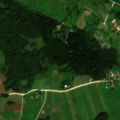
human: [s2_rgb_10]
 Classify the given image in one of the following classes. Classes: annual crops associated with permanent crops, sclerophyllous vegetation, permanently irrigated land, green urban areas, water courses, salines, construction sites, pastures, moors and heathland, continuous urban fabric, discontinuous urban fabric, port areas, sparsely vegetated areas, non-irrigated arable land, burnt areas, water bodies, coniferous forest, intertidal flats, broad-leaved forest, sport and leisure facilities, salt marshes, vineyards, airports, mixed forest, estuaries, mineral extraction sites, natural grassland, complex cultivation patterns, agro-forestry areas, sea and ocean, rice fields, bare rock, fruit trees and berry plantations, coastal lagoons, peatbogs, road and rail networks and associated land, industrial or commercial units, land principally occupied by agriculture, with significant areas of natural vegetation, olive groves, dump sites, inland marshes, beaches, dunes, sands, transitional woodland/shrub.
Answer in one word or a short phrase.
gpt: discontinuous urban fabric, pastures, complex cultivation patterns, land principally occupied by agriculture, with significant areas of natural vegetation, broad-leaved forest, coniferous forest